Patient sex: M
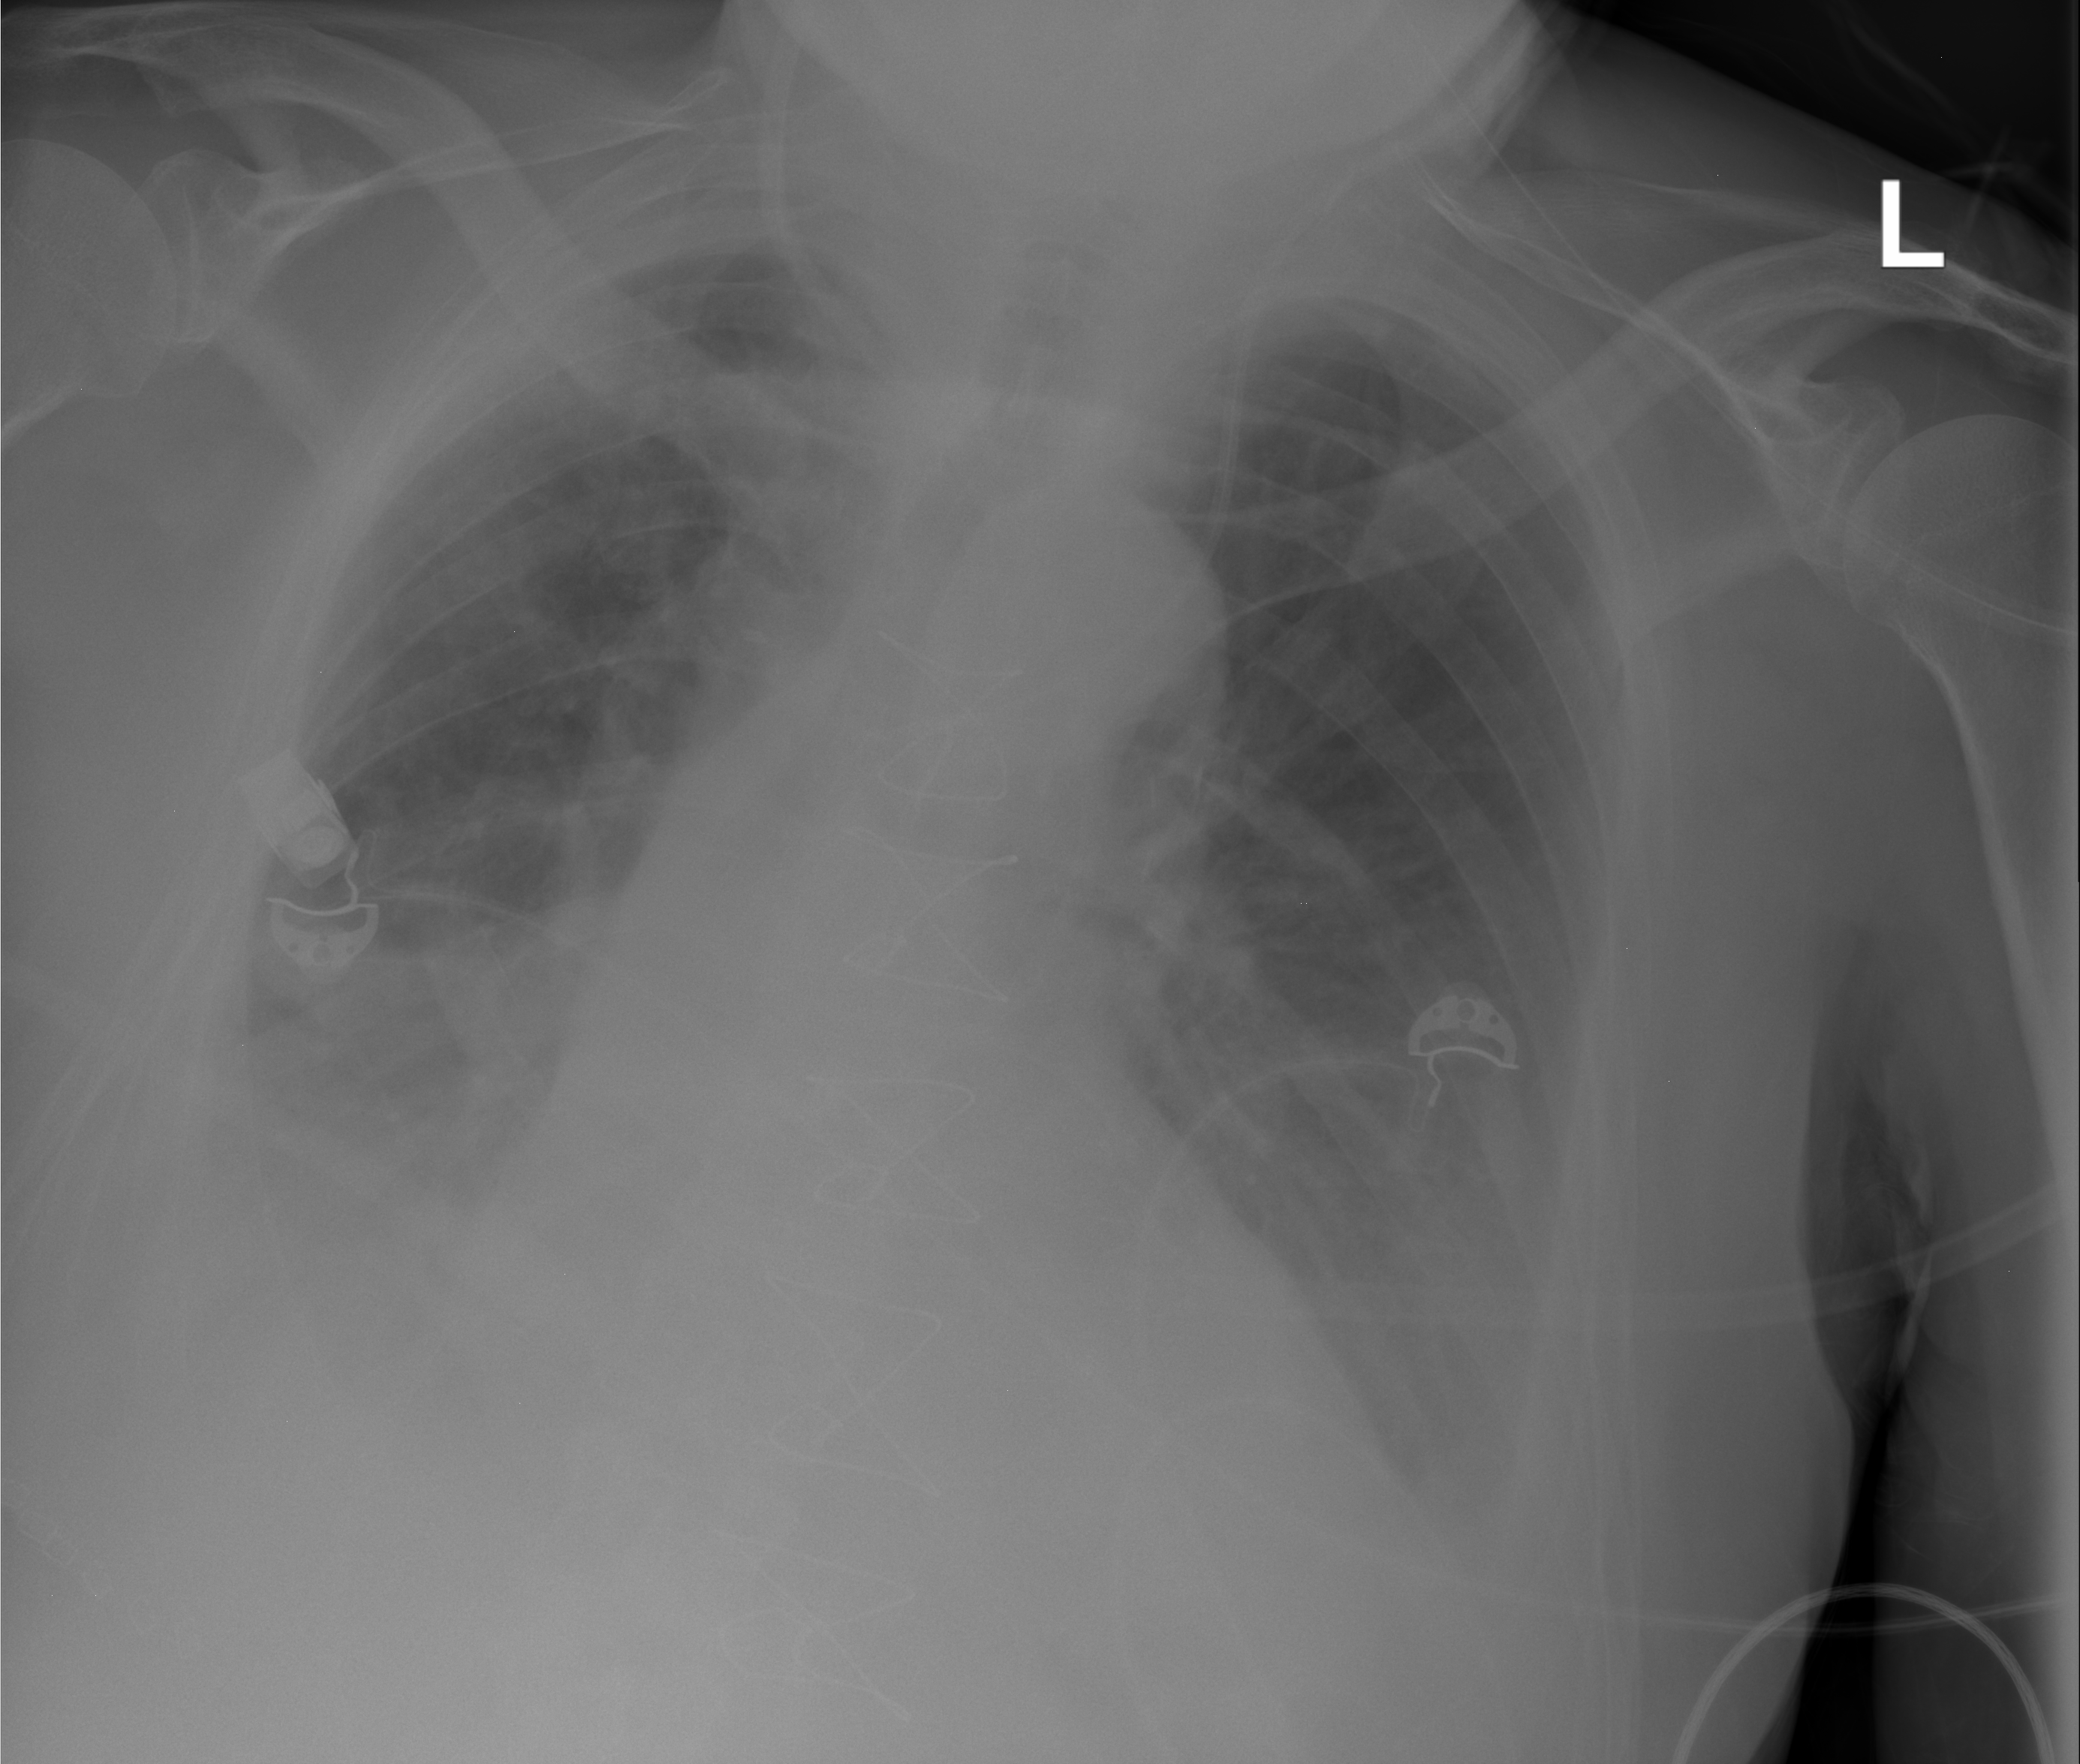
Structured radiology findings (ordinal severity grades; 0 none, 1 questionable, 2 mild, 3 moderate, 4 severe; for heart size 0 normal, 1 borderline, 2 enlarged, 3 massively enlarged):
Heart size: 2
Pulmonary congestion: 2
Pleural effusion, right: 3
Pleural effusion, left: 3
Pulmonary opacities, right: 2
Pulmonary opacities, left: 0
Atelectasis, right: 3
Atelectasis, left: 3